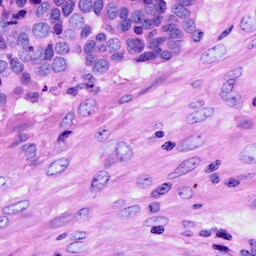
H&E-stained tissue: Ovarian